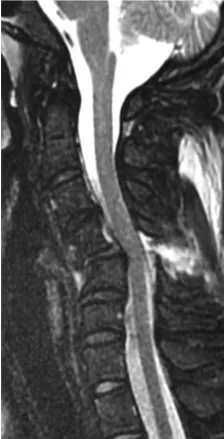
B) Three-dimensional CT reconstruction of the cervical spines, showing a dilated interlaminar space.
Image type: radiology (mri)